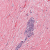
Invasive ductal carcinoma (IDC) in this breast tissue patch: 1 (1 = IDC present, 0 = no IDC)